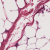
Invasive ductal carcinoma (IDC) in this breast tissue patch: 0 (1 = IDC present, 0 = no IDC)